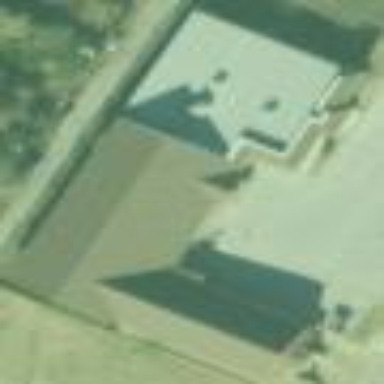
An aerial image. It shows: Building that serves as place of worship.